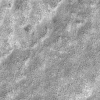
Atmospheric dust classification: not_dusty